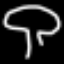
Label: mushroom